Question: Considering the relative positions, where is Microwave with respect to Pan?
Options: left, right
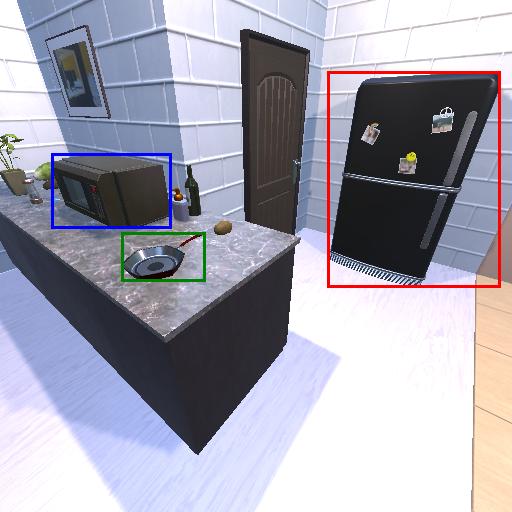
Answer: left